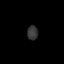
Tissue: skin
Cell type: Endothelial cells
Senescence score: 0.244
Nuclear area (px): 149
Mean DAPI intensity: 54.174